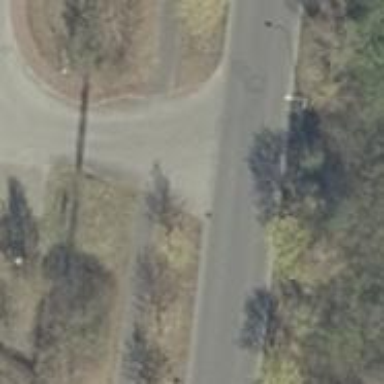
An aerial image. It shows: Unclassified road with asphalt surface.